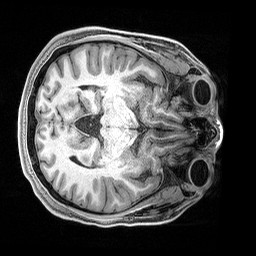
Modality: T1w
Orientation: axial
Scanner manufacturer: siemens
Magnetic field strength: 3 T
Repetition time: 2.4 s
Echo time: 0.00122 s